Platform: macOS
Application: Arc Browser
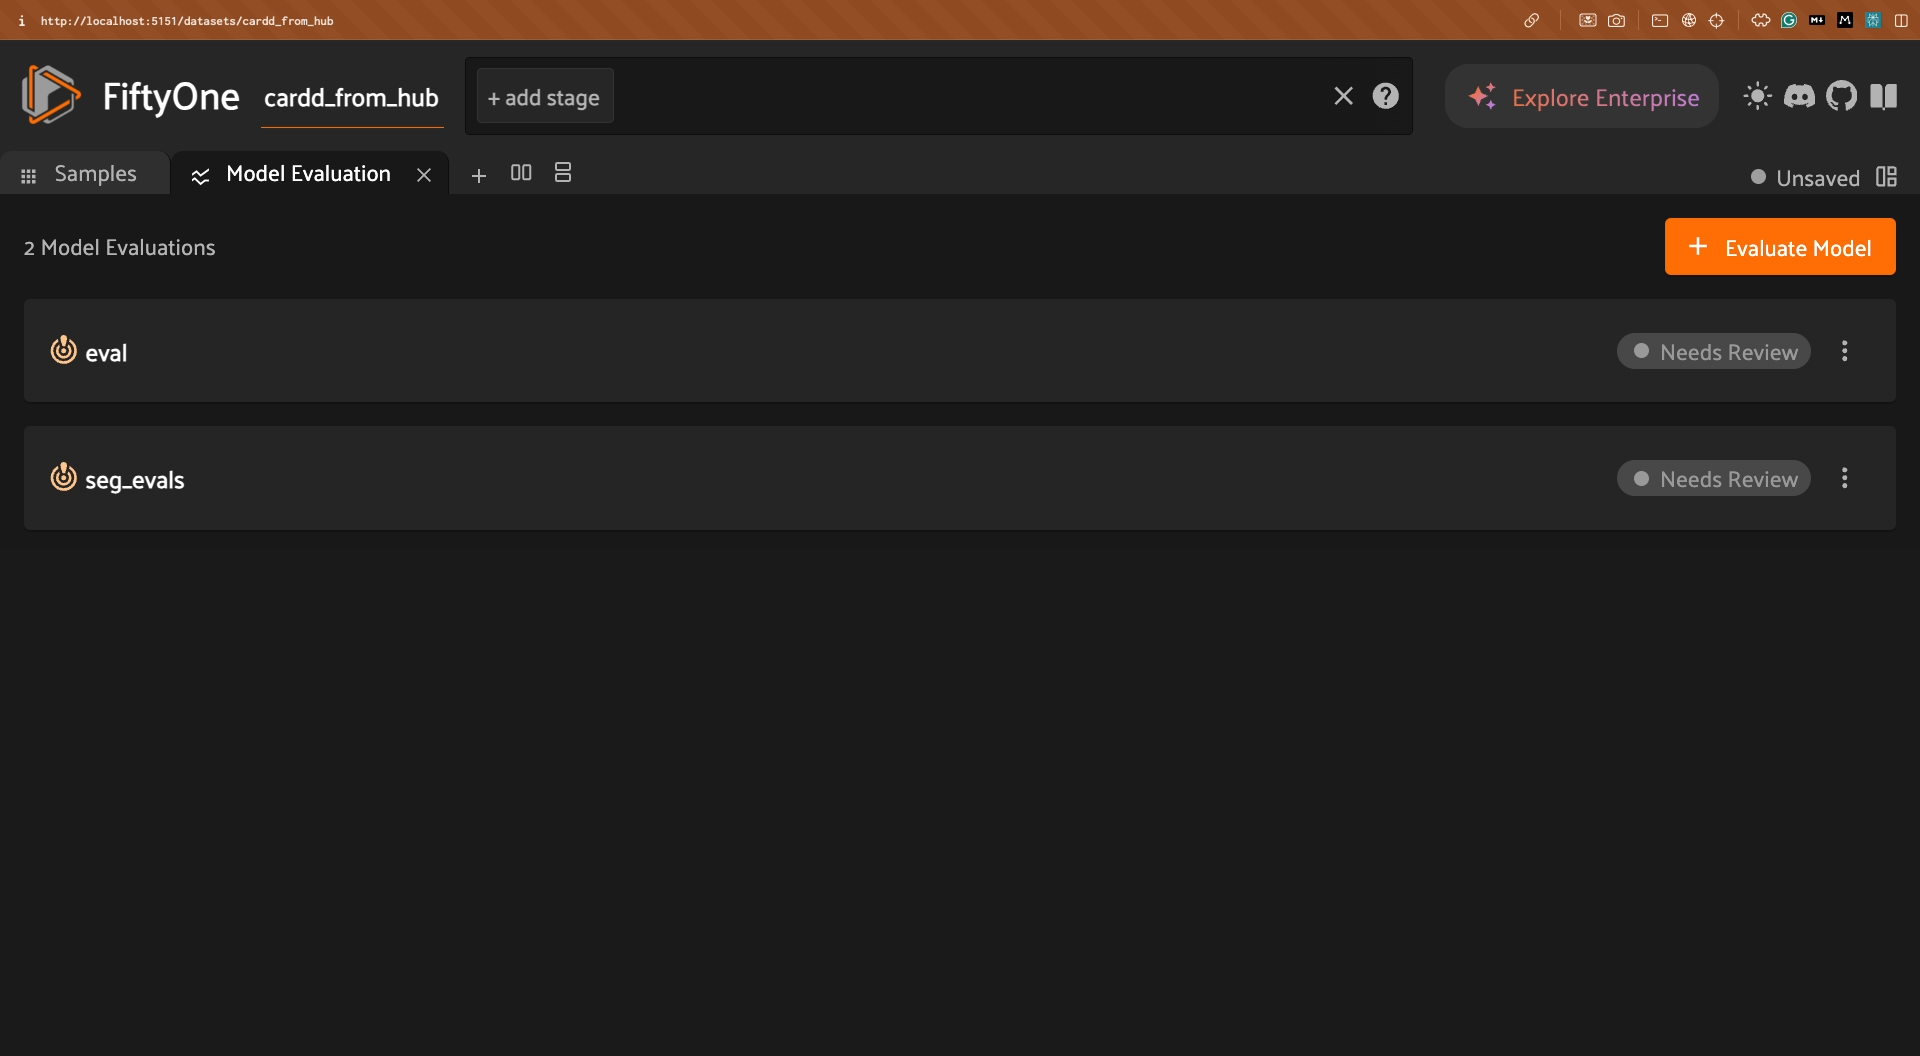
task_description: Open the eval model evaluation
action_type: click
element_info: Button
steps_since_start: 1